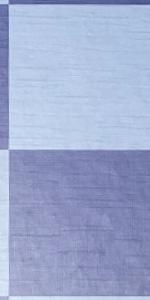
Label: Empty